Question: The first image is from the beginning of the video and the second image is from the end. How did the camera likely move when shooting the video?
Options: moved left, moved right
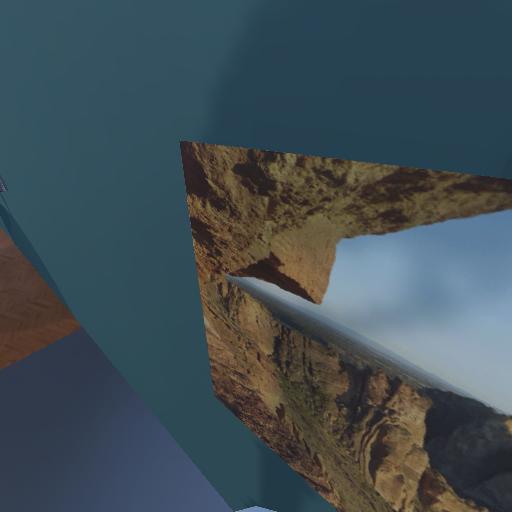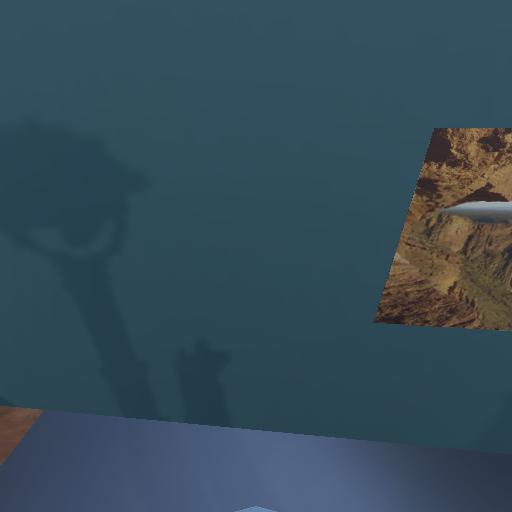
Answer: moved left